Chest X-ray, PA view. Patient: 23 years old, sex M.
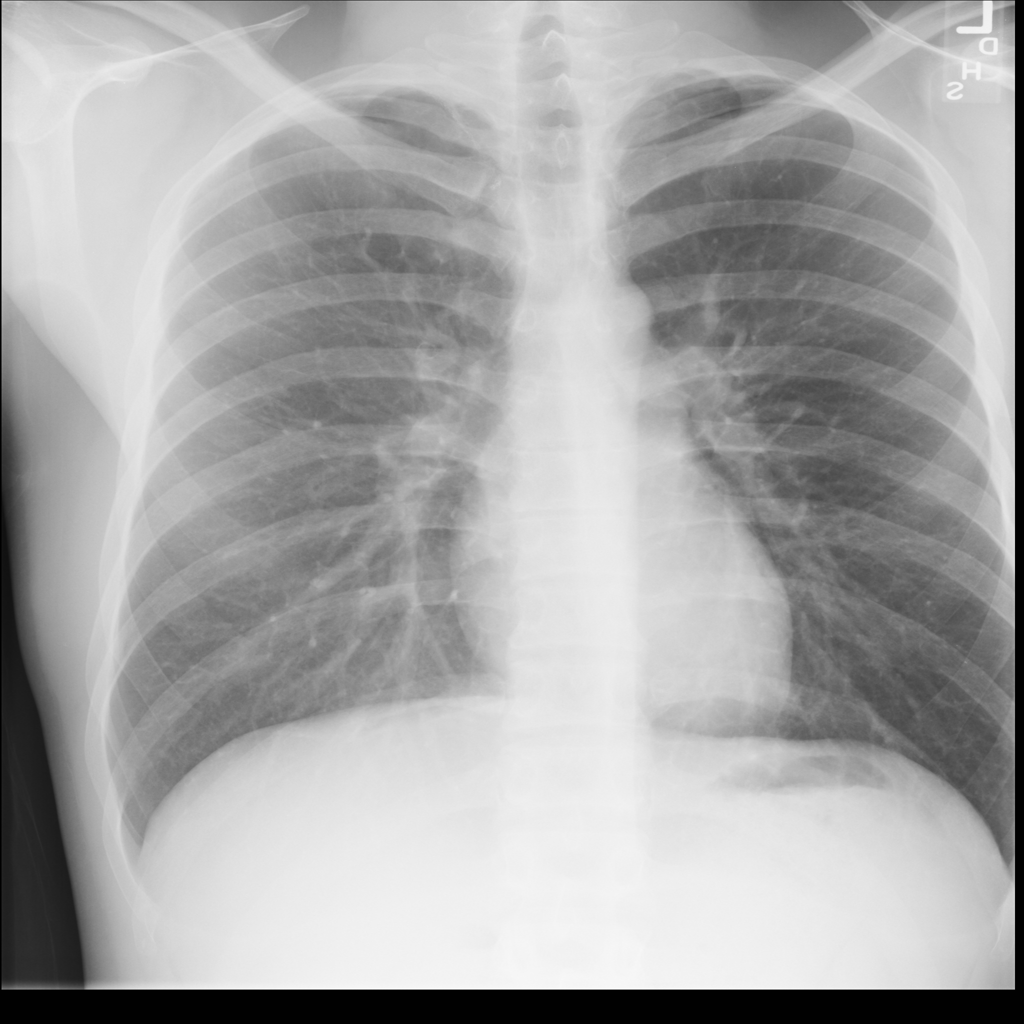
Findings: No Finding